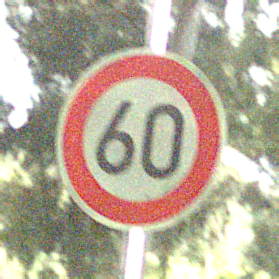
Verkehrszeichen: Geschwindigkeit60
Umgebung: Outdoor, Nature
Tageszeit: MorningAfternoon
Wetter: Clear
Licht: Natural
Jahreszeit: NotSpecified
Kontrast: HighContrast